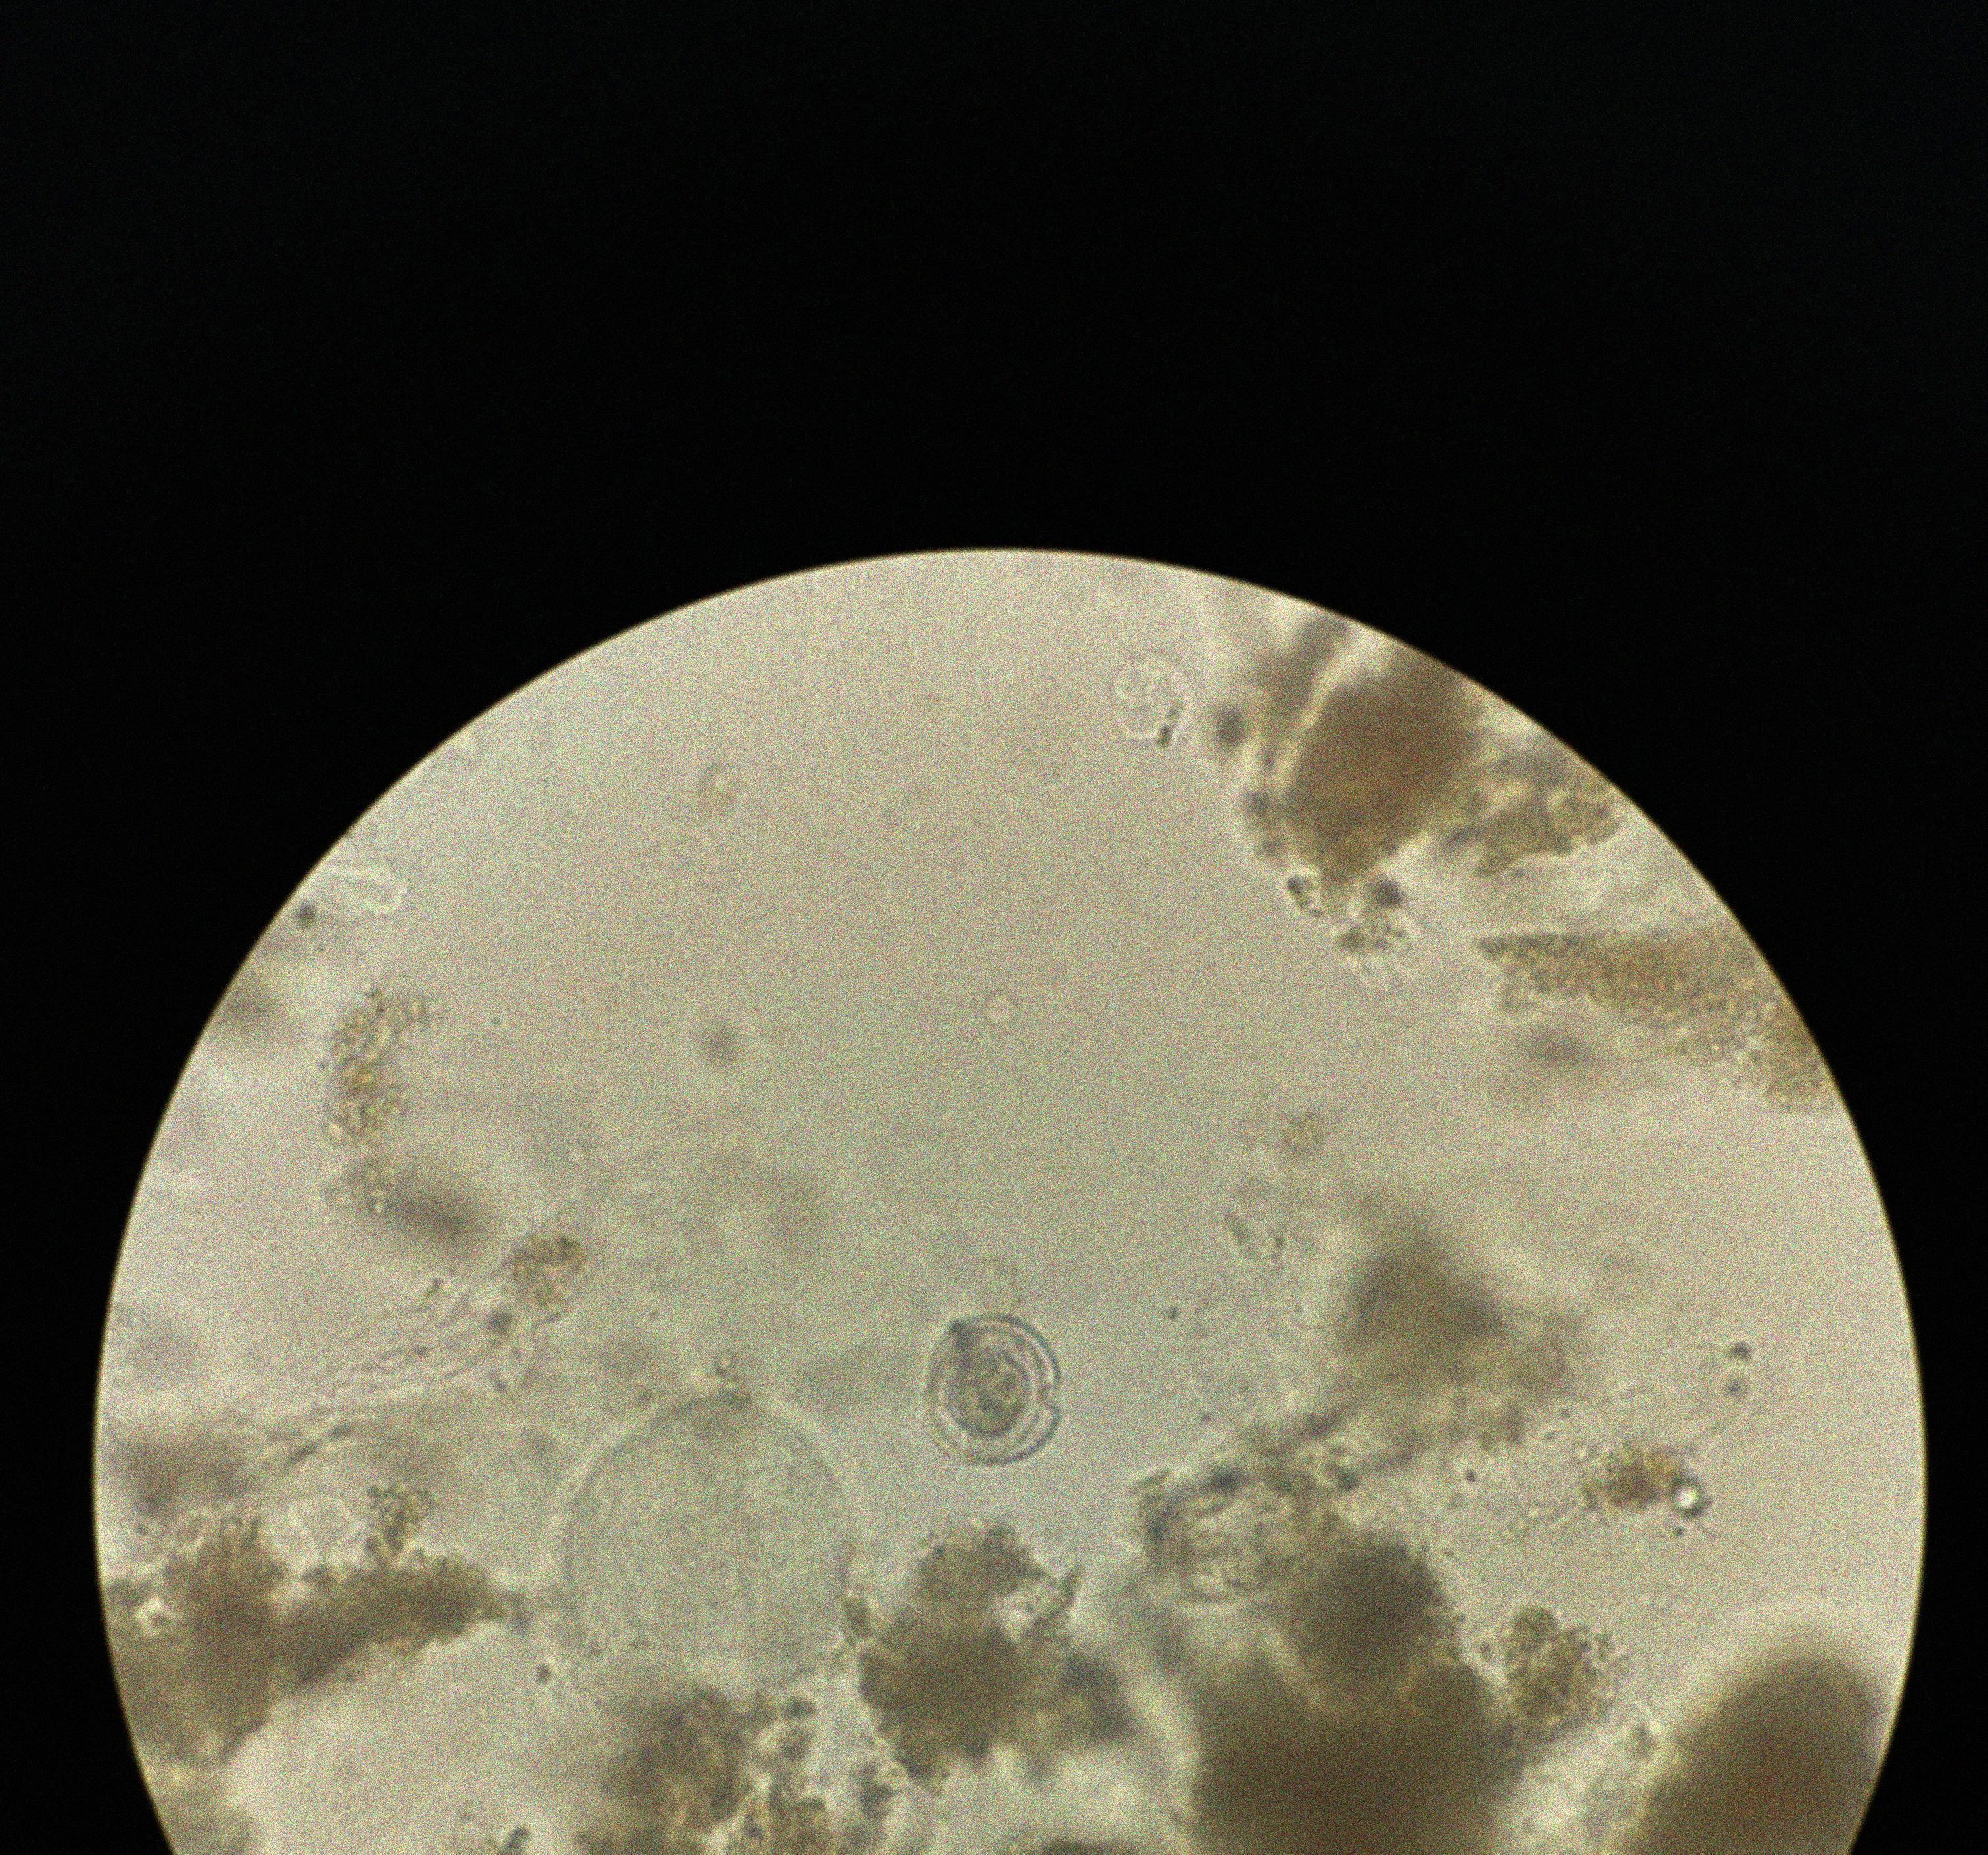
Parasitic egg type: Hymenolepis nana